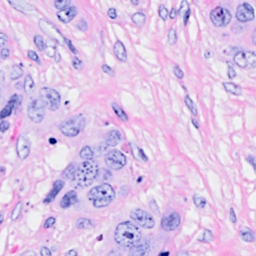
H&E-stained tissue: Breast